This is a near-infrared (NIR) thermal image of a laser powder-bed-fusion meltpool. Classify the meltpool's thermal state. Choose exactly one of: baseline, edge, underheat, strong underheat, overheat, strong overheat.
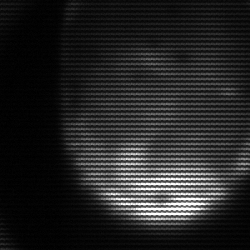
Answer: edge